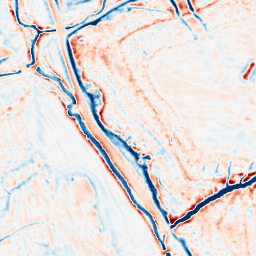
Category: edge_preserving
Decomposition family: bilateral
Decomposition parameters: d: 15
sigma_color: 50
sigma_space: 100
Upsampling method: sinc_blackman
Upsampling parameters: scale: 2
kernel_size: 4
Upsampling scale: 2